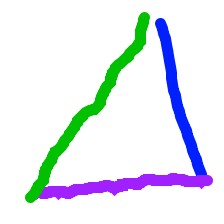
Shape: triangle